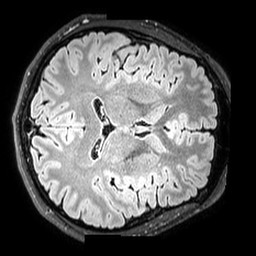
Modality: T2w
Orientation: axial
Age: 25
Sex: male
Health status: healthy
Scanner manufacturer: philips
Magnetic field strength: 3 T
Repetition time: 5 s
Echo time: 0.2884 s